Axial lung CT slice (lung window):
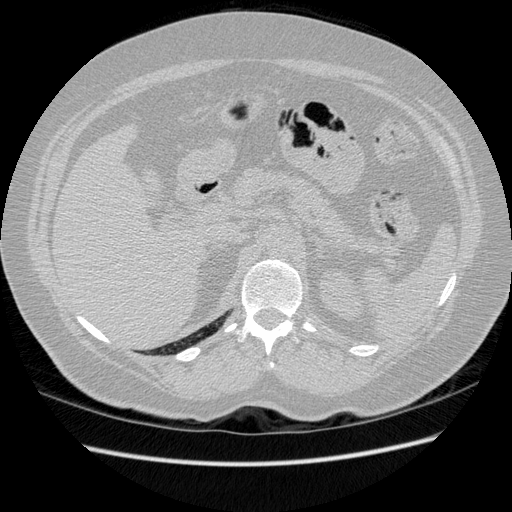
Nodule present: no